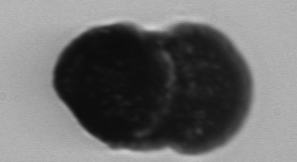
Label: pollen